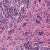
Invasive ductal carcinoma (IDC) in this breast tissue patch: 1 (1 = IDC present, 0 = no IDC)